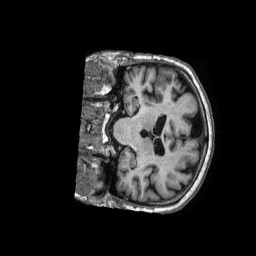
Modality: T1w
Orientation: coronal
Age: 76
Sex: female
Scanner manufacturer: philips
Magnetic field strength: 1.5 T
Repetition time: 0.00715 s
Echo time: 0.003232 s